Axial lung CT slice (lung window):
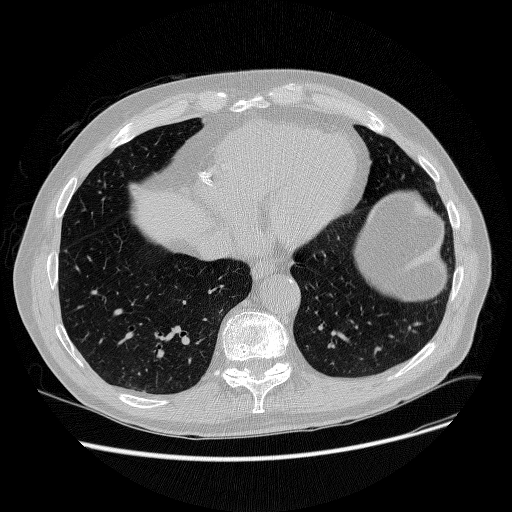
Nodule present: no